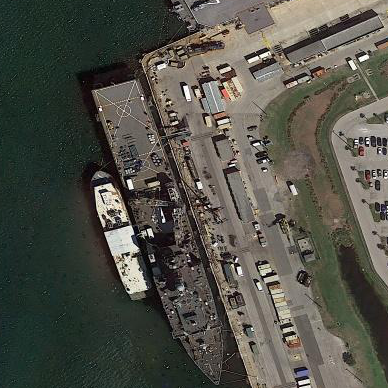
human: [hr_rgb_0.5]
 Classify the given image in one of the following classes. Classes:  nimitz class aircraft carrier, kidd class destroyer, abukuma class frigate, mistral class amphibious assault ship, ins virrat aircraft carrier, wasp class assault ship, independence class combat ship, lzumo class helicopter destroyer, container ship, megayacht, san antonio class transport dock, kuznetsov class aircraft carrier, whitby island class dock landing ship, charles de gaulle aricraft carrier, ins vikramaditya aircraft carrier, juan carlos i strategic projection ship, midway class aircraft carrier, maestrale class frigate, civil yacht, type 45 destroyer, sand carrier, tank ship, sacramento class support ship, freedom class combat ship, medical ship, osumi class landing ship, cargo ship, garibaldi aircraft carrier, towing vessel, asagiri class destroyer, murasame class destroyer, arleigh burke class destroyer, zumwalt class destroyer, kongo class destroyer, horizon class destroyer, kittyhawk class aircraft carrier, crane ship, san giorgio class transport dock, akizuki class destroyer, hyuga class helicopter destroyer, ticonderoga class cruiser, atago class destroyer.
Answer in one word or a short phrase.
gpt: Whitby Island class dock landing ship